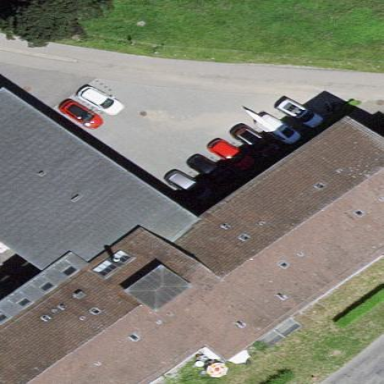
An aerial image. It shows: Residential building.